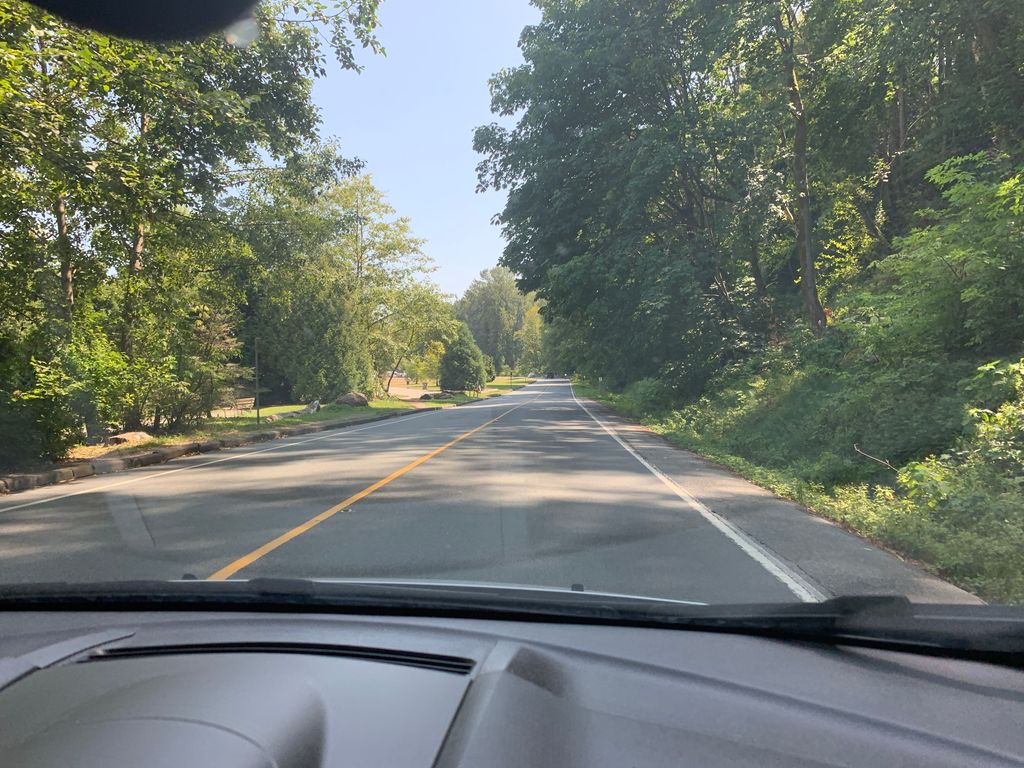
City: vancouver